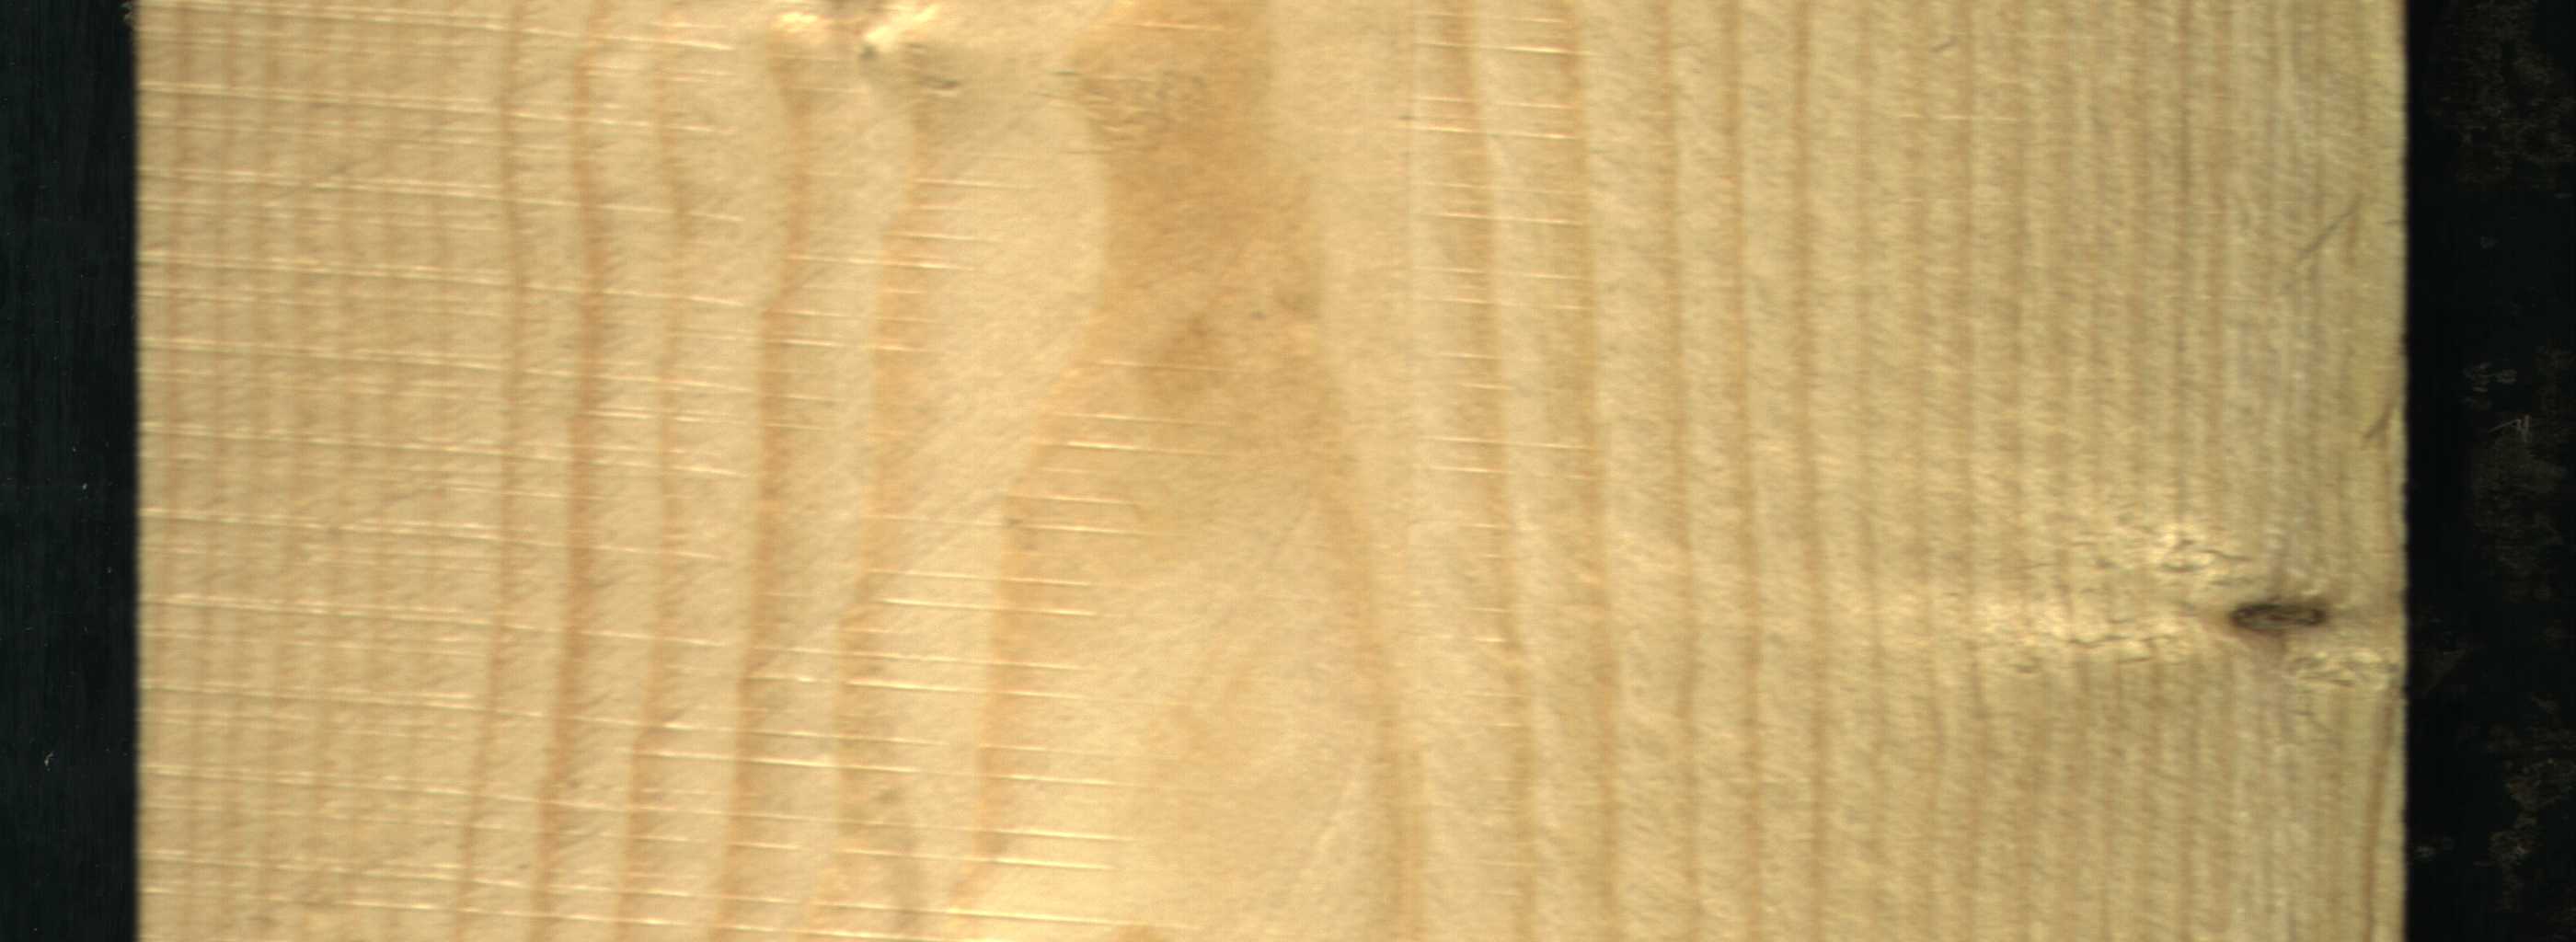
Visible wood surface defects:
Live_Knot